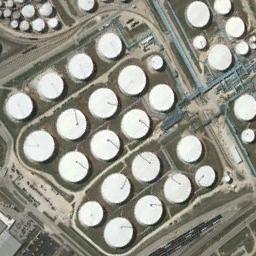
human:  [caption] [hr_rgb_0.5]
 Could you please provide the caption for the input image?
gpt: There are two rows of storage tanks, One of which is larger than the others .

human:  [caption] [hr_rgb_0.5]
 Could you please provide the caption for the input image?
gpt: There are many roads beside the storage tanks .

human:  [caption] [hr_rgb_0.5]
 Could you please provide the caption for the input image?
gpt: There are many storage tanks on the bare land .

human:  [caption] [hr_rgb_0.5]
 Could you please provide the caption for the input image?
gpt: There are many neatly arranged storage tanks and many pipelines in the factory .

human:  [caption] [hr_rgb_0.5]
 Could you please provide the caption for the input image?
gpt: There are many white storage tanks arranged neatly .